Question: I have a requirement to write a daemon based java process (Not web based) that will connect to an Oracle 10G database, read some data from it and then connect to a SQL Server database and write the data to a table.
Sounds simple enough but i have a couple of queries about this.
- i will need to have two jdbc drivers, i.e. one for connecting to the Oracle database and the other for connecting to the sql server database. The sql server jdbc driver is the jtds jdbc driver (<URL> and for Oracle i will be using the standard oracle jdbc driver. Am i likely to come across any problems with both drivers available in the classpath together? - My guess is that all i need is a ConnectionManager class to manage the connections and a client DAO class that would call the relevant method to get the connection it needs depending on whether it is reading from Oracle or writing to SQL Server. Is this a reasonable approach or is there a better design/pattern for this?
## EDIT
Ok i have tried to put together a quick design solution. See image below

The problem i think i am having is how to commit. Here is the flow of processing
- - -
InvoiceBD commits the Oracle connection.
InvoiceBD commits the SQL Server connection.
Or if something goes wrong both connection objects are rolled back.
Does that sound about right?
Thanks
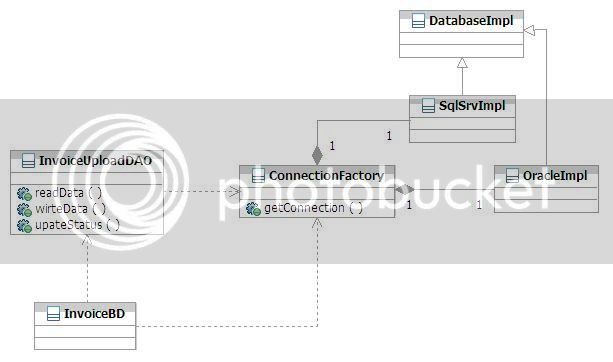
Answer: > Am i likely to come across any problems with both drivers available in the classpath together?
Unlikely. The 'DriverManager.getConnection' method actually delegates the construction of the connection to all drivers registered with it. Only drivers that recognize the protocols in the JDBC URL will return the connection. The JDBC specification states:
> When the 'DriverManager' is trying to
establish a connection, it calls that
driver's connect method and passes the
driver the URL. If the 'Driver'
implementation understands the URL, it
will return a 'Connection' object;
otherwise it returns 'null'....The format of a JDBC URL is :'jdbc:<subprotocol>:<subname>'
In the case of both jTDS and the Oracle (thin) driver, the protocol formats are different, and hence, you would never experience a problem. However, remember not to place more than one version of the same driver.
> Is this a reasonable approach or is there a better design/pattern for this?
You are looking for a 'DataSource'. DataSources would have been availble in a Java EE environment, and not in Java SE applications. You can however, build your own DataSource or a similar class; you don't need to implement the DataSource interface itself, but you could do something similar. In your context, the 'ConnectionManager' class of yours will assume the role of the DataSource by possibly accepting a parameter that distinguishes which database to connect to; you could think about using a connection pool in case you need one (unlikely if you need only one connection to the database).
You could also adopt @duffymo's approach of building DAO classes, although it is better suited for a situation where the SQL queries are different.